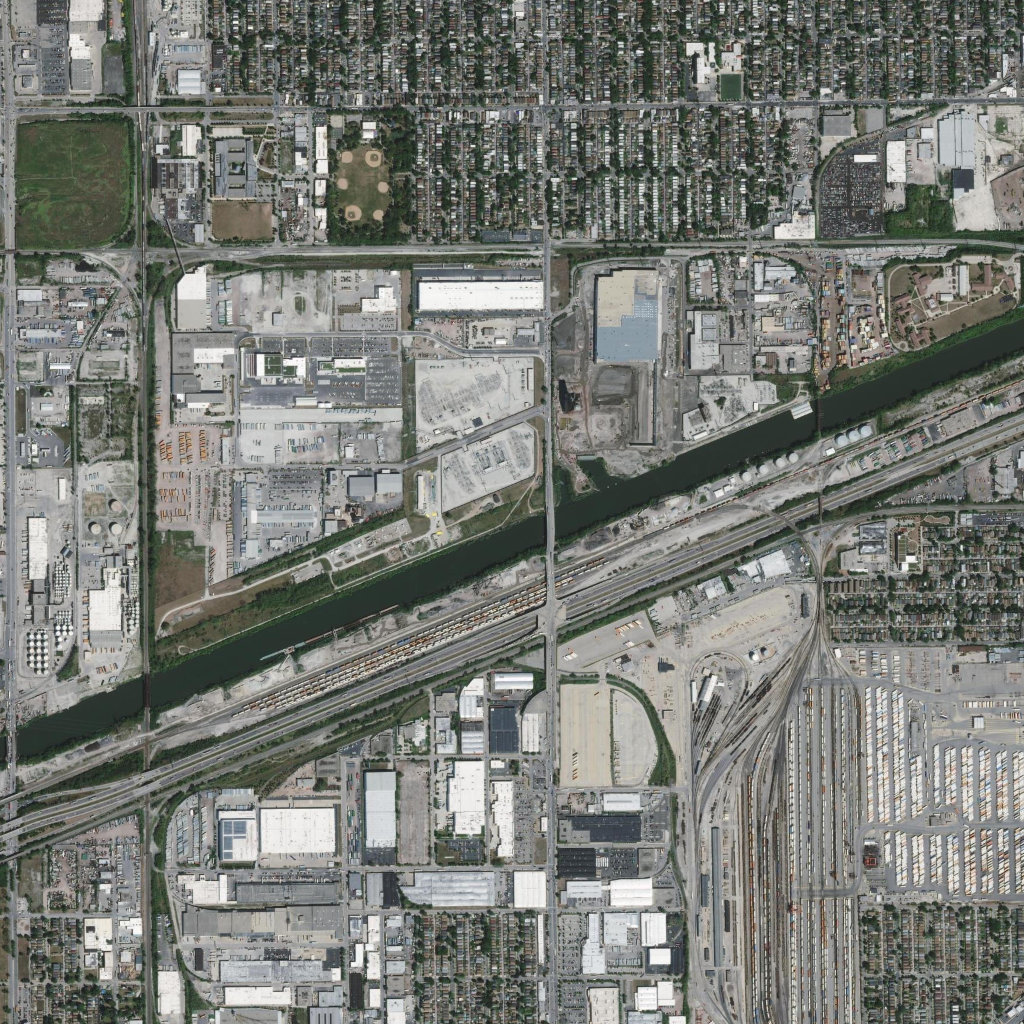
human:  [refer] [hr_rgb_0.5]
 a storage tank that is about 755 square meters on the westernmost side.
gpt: <box>[[8, 51, 9, 52, 0]]</box>